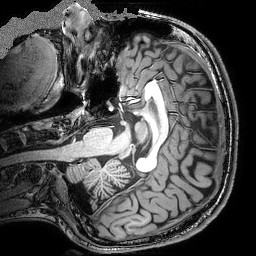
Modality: T1w
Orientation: coronal
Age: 23
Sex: male
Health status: ill
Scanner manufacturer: philips
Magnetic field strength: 3 T
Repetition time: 8.229 s
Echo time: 3.796 s